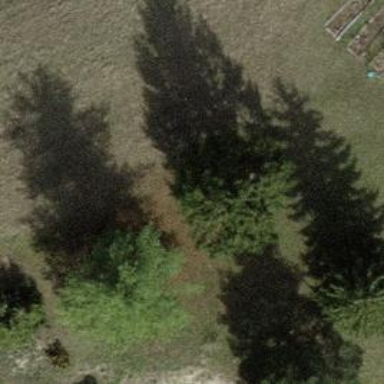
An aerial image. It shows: Evergreen tree with needle-leaved leaves.